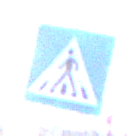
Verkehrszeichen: FussgaengerueberwegRechts
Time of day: MorningAfternoon
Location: Outdoor (Nature)
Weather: PartlyCloudy
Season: NotSpecified
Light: Natural